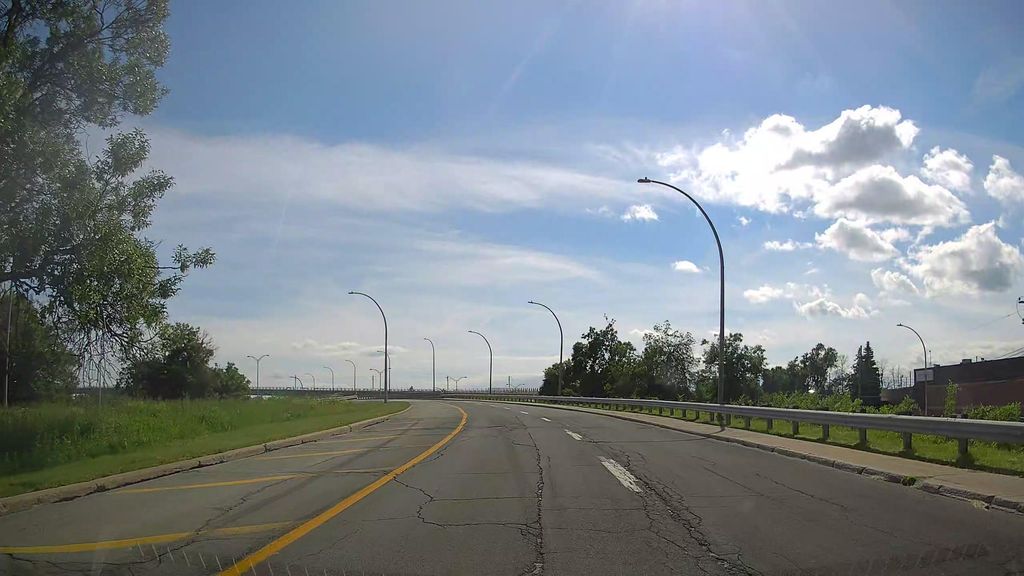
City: montreal